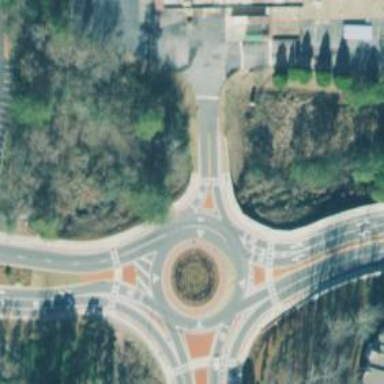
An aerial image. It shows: Roundabout at tertiary road junction.